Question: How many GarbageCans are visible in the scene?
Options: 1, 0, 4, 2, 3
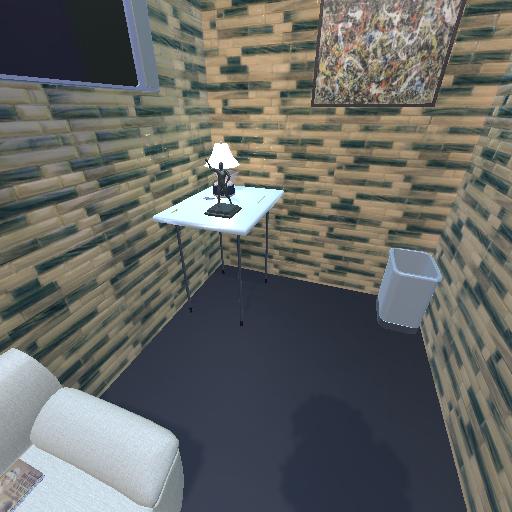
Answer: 1